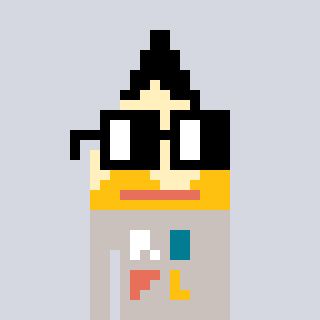
a pixel art character with square black glasses, a pencil-shaped head and a foggrey-colored body on a cool background